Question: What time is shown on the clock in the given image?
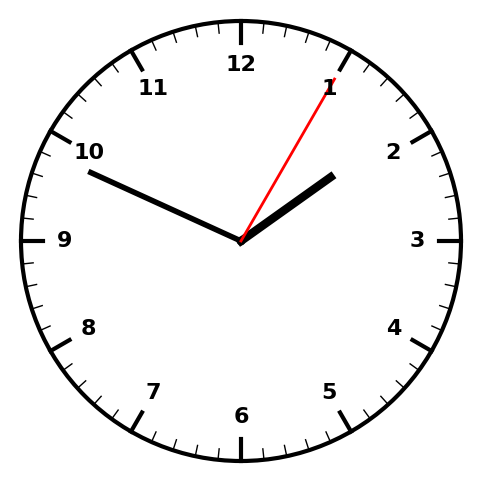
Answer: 01:49:05